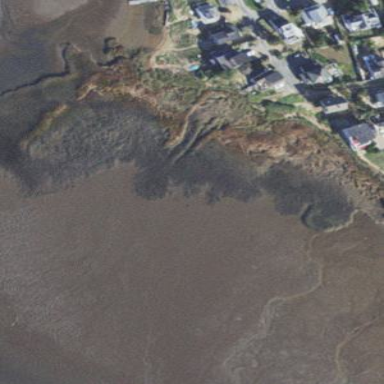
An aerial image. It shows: Lower saltmarsh wetland that is tidal in nature.